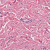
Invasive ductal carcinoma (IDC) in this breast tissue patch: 0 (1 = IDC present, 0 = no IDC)